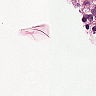
Metastatic tissue present: yes